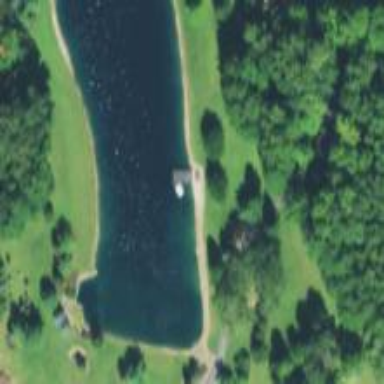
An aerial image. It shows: Pond surrounded by natural water.